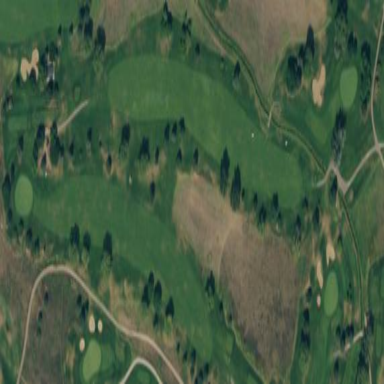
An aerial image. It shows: Rough area on grassy golf course.